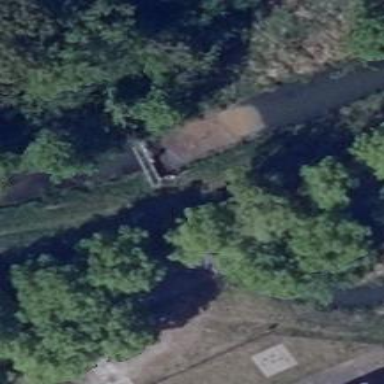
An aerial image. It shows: Culvert tunnel.